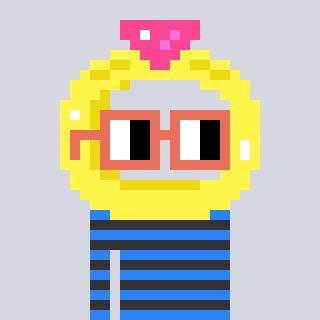
a pixel art character with square orange glasses, a ring-shaped head and a grayscale-colored body on a cool background